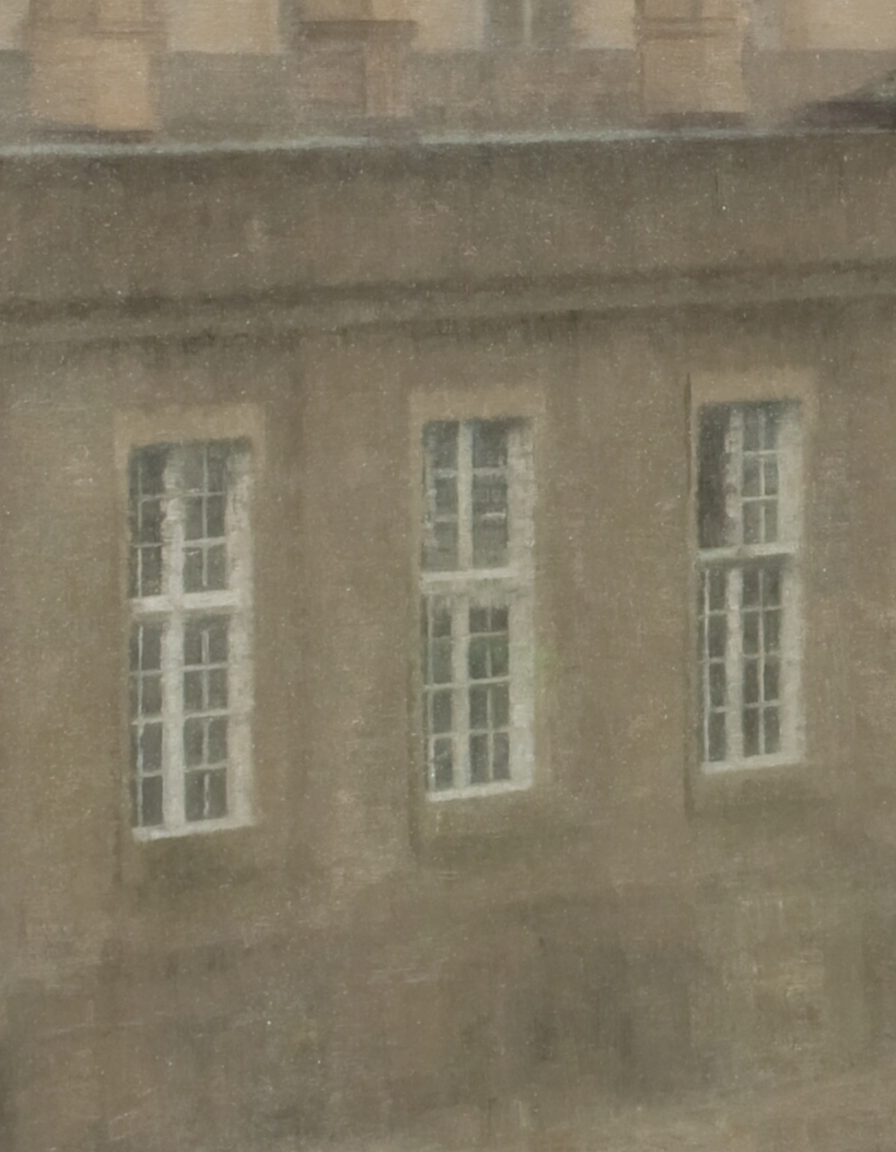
exterior wall, medium, overcast daylight, pale stone building facade with three tall white-framed windows set into recessed stone surrounds, heavy cornice running across top, muted warm-grey stone surface with soft tonal variation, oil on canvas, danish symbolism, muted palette